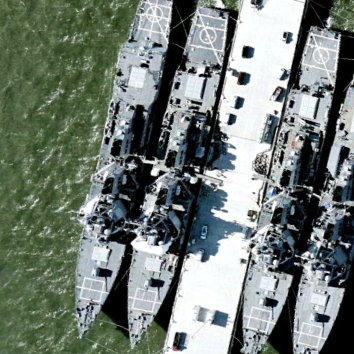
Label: destroyer